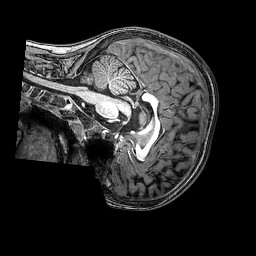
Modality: T1w
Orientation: sagittal
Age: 6
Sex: male
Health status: healthy